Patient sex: M
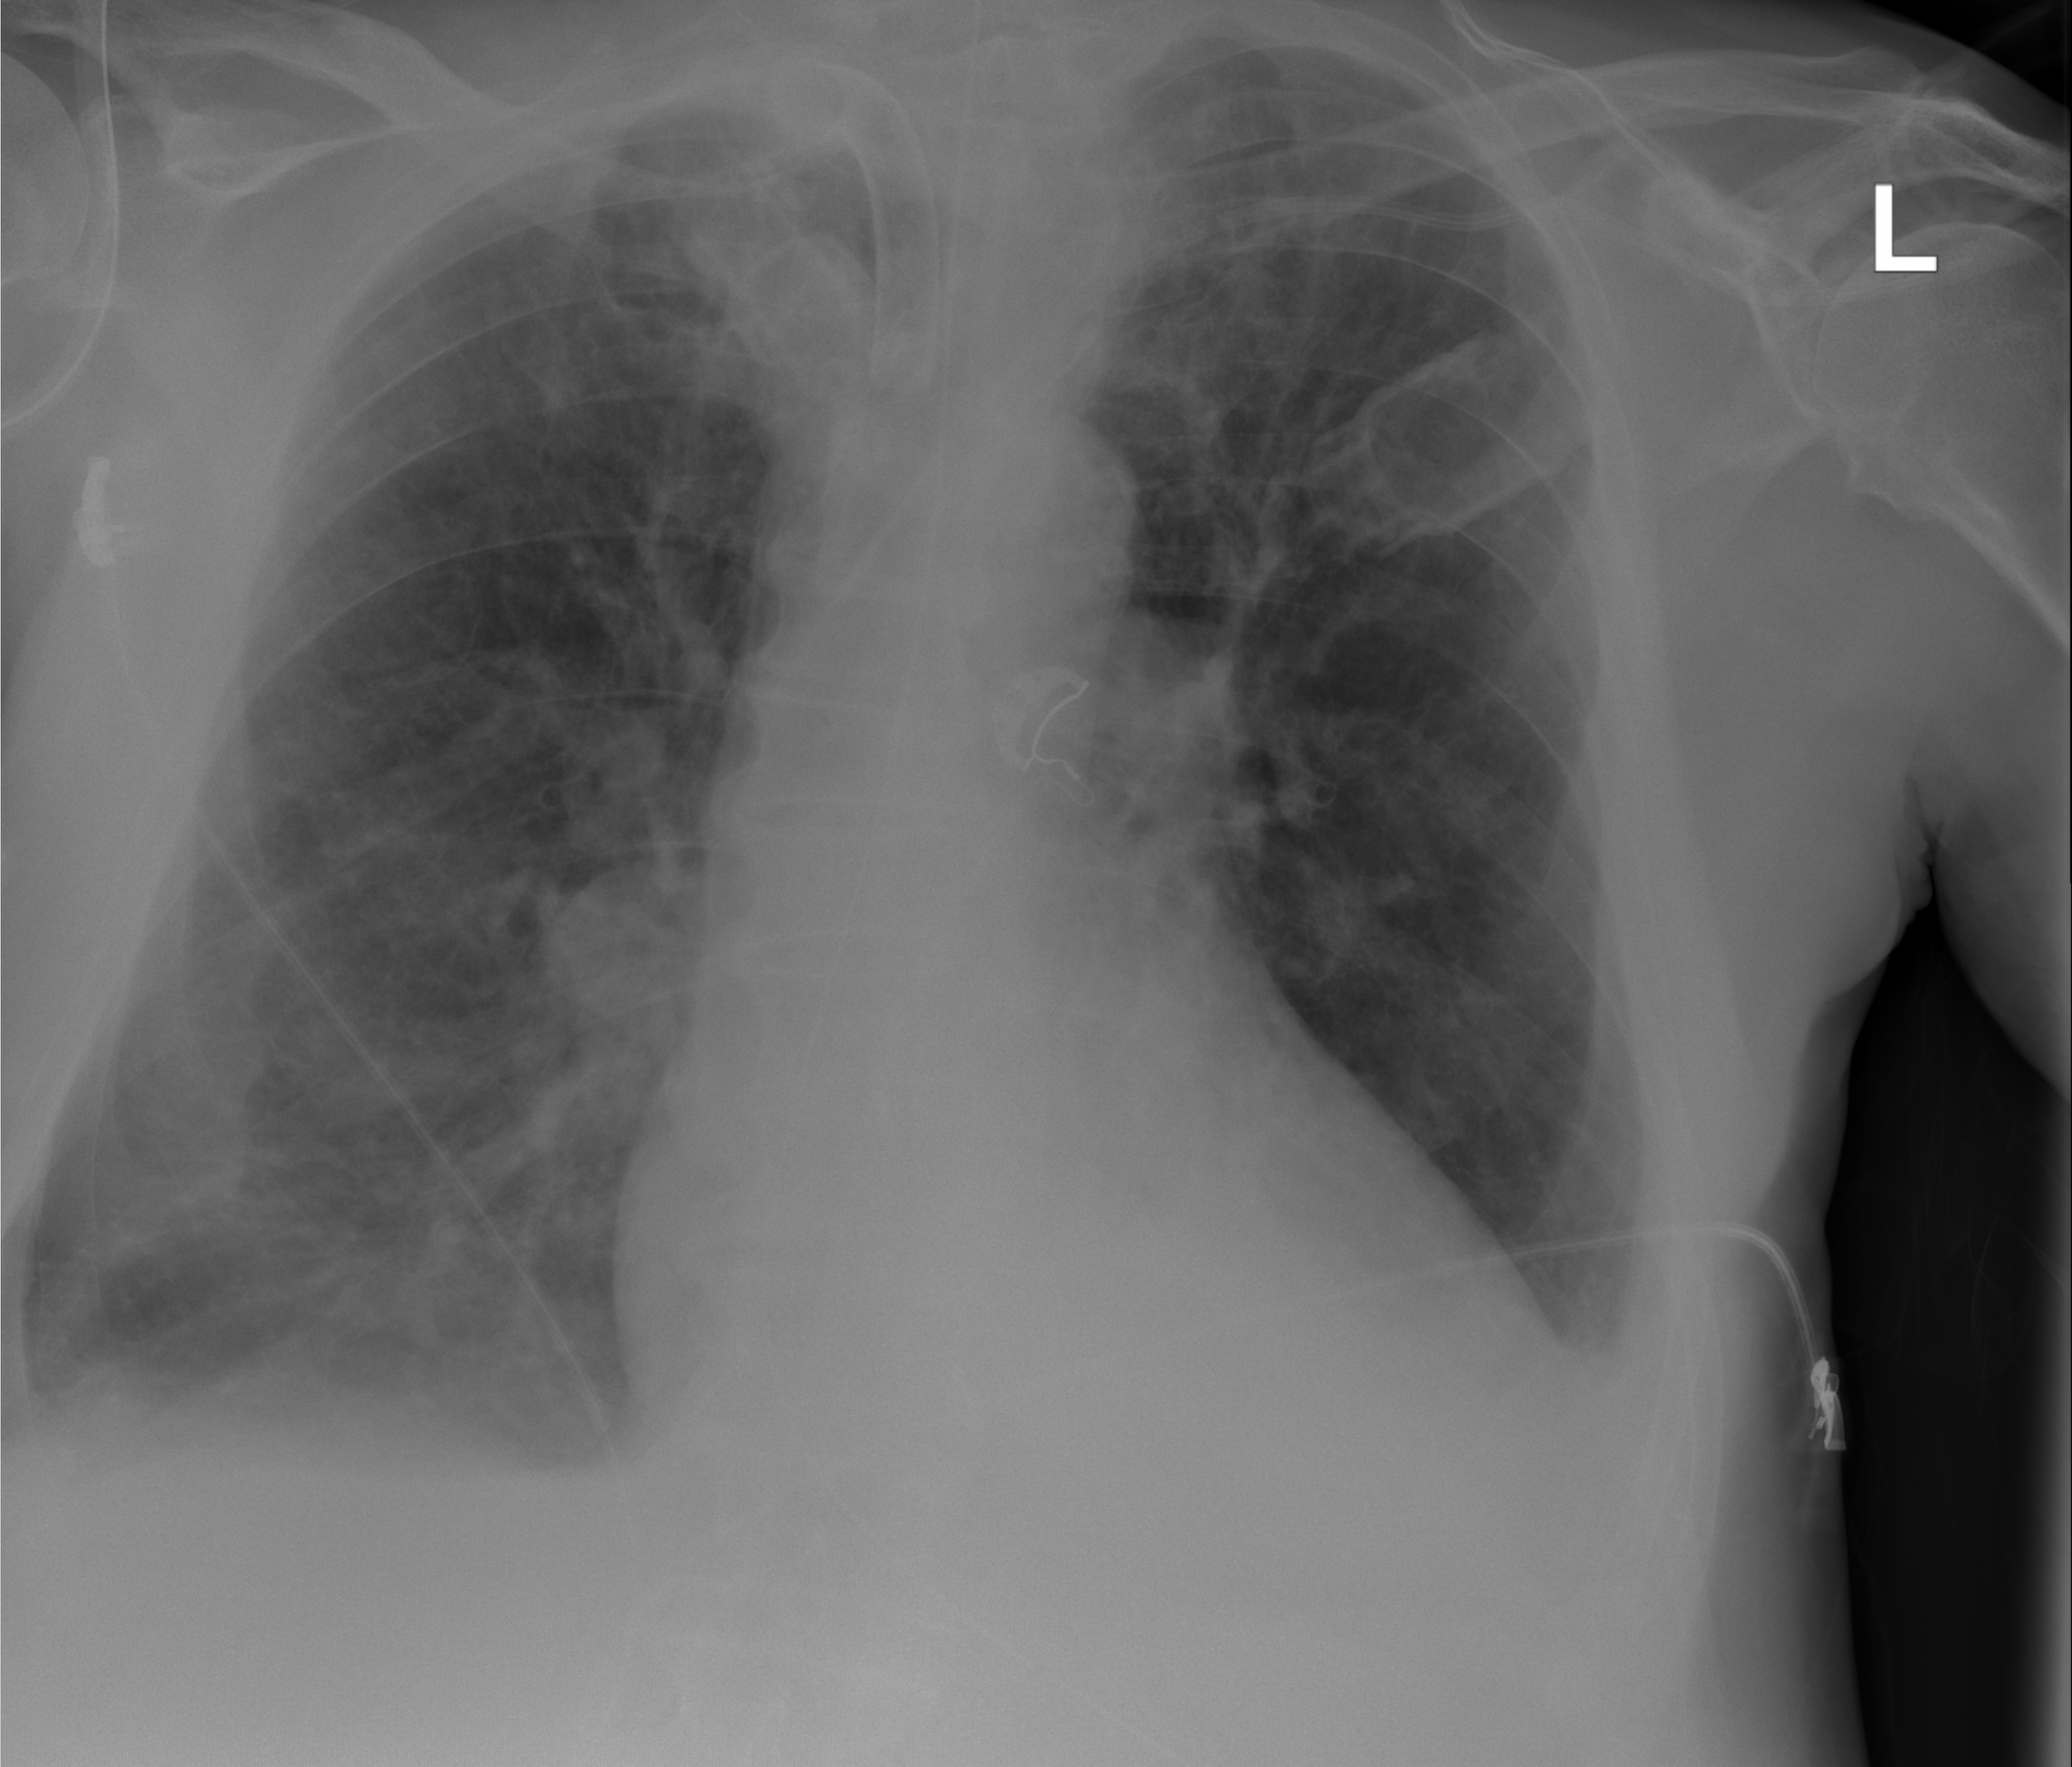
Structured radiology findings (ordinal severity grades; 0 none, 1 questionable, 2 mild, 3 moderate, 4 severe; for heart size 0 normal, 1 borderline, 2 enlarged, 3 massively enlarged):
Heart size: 2
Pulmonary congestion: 2
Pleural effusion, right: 2
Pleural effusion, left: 2
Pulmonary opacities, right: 0
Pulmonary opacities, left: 0
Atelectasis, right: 2
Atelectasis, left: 2